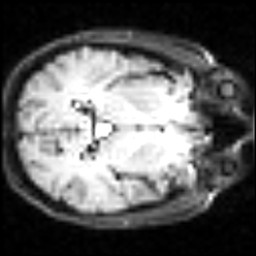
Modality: inplaneT2
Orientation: axial